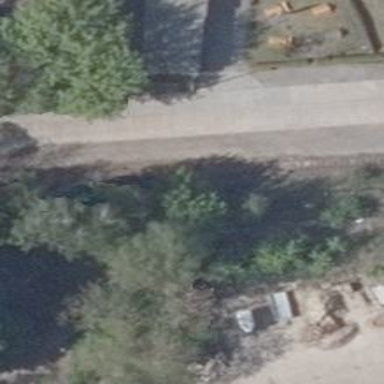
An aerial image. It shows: Abandoned railway yard.